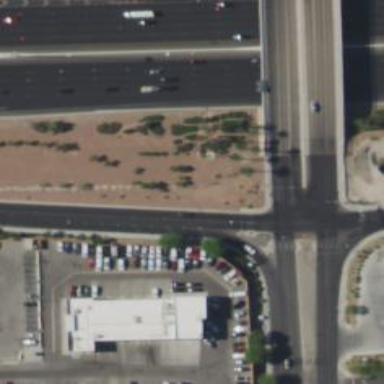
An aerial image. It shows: Secondary link road with asphalt surface.